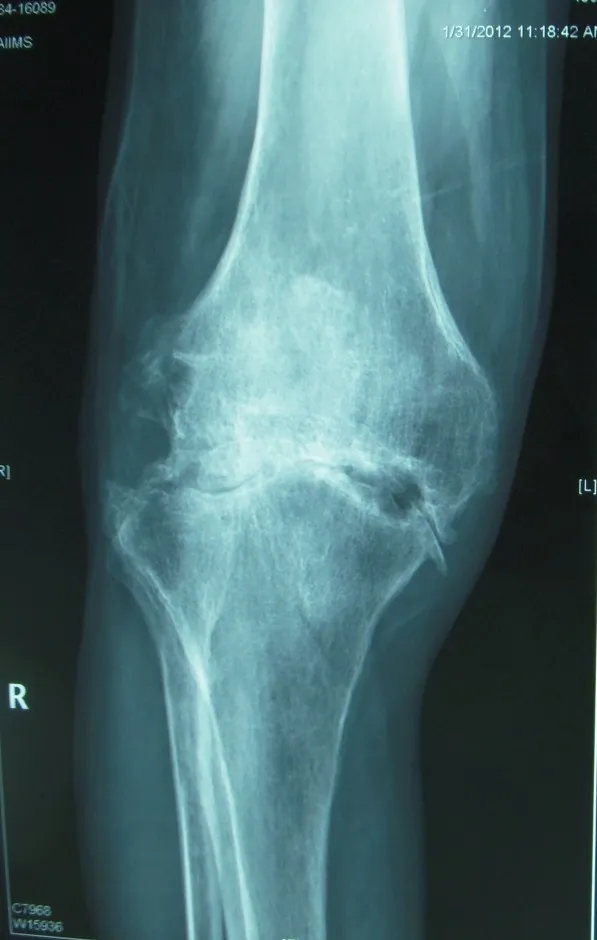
Preoperative AP radiograph of the right knee joint showing severe arthritis of the joint.
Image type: radiology (x_ray)